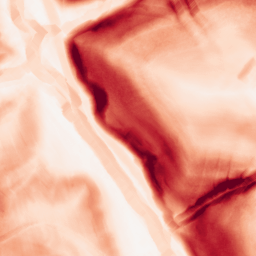
Category: morphological
Decomposition family: morphological_gradient
Decomposition parameters: size: 7
shape: diamond
Upsampling method: cubic_catmull_rom
Upsampling parameters: scale: 2
Upsampling scale: 2